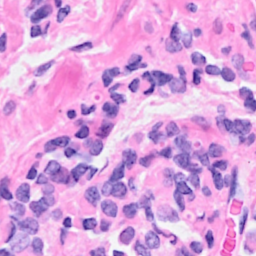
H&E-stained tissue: Breast